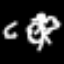
Label: angel